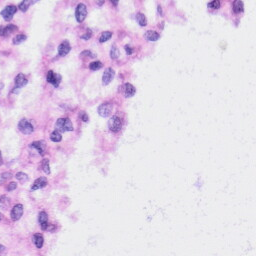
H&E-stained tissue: Liver